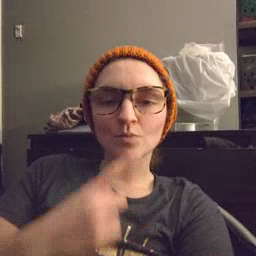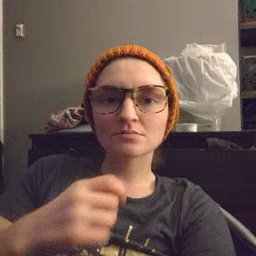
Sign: red